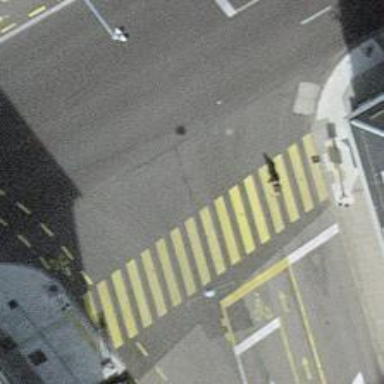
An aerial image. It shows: Road crossing with traffic signals.